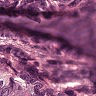
Metastatic tissue present: yes